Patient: sex M, age 76
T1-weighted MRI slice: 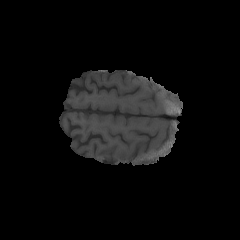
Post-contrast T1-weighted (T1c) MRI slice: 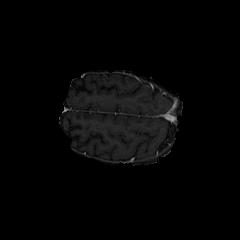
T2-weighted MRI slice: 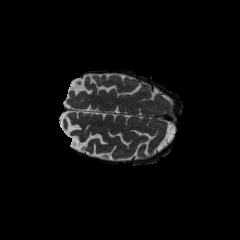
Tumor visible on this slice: no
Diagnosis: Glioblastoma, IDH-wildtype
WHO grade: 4